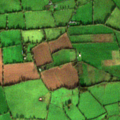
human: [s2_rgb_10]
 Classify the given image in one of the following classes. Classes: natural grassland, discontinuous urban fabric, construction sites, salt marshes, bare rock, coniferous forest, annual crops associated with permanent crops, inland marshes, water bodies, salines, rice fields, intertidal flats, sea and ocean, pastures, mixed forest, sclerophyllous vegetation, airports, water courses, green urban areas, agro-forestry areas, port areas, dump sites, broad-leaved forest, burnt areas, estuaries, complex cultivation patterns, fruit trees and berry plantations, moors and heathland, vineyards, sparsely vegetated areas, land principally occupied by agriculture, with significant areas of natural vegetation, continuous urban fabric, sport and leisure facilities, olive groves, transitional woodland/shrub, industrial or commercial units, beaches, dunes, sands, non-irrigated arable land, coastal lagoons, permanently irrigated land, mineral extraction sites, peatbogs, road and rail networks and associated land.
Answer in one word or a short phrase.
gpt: non-irrigated arable land, pastures